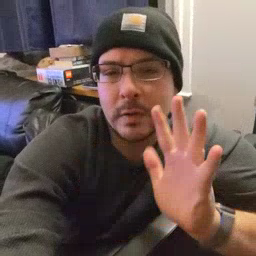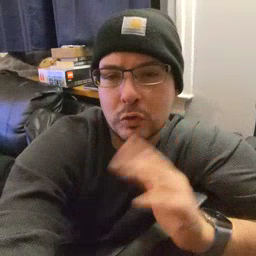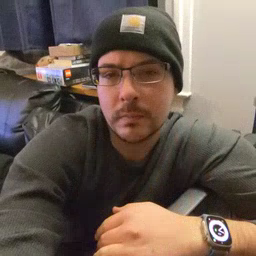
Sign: finish